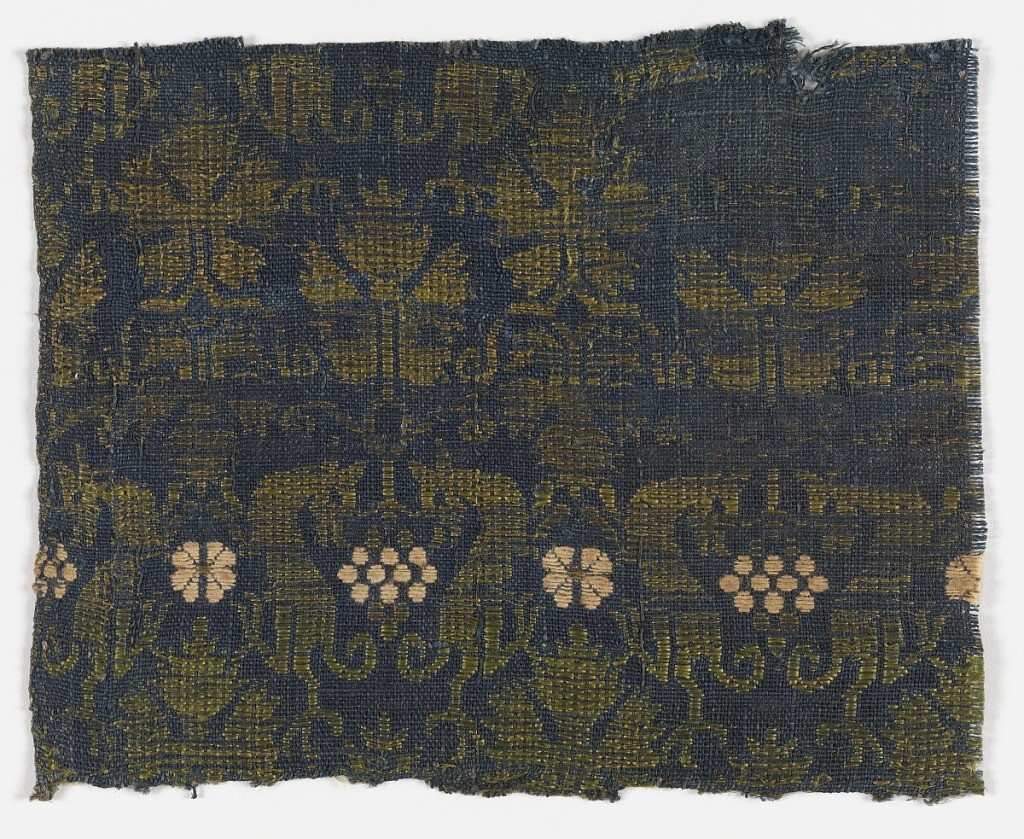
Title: Fragment
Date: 14th century
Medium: linen, silk Technique: plain weave patterned by supplementary weft floats
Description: Addorsed animals between bunches of grapes and vine leaves.